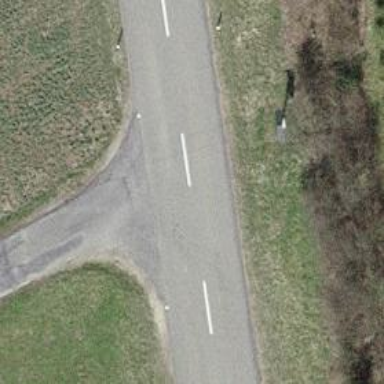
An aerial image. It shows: Secondary road.